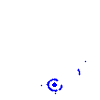
Particle: kaon